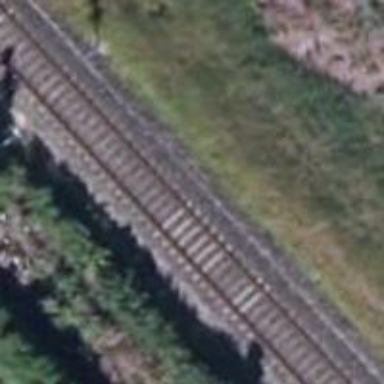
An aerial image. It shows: Railway track.